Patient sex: F
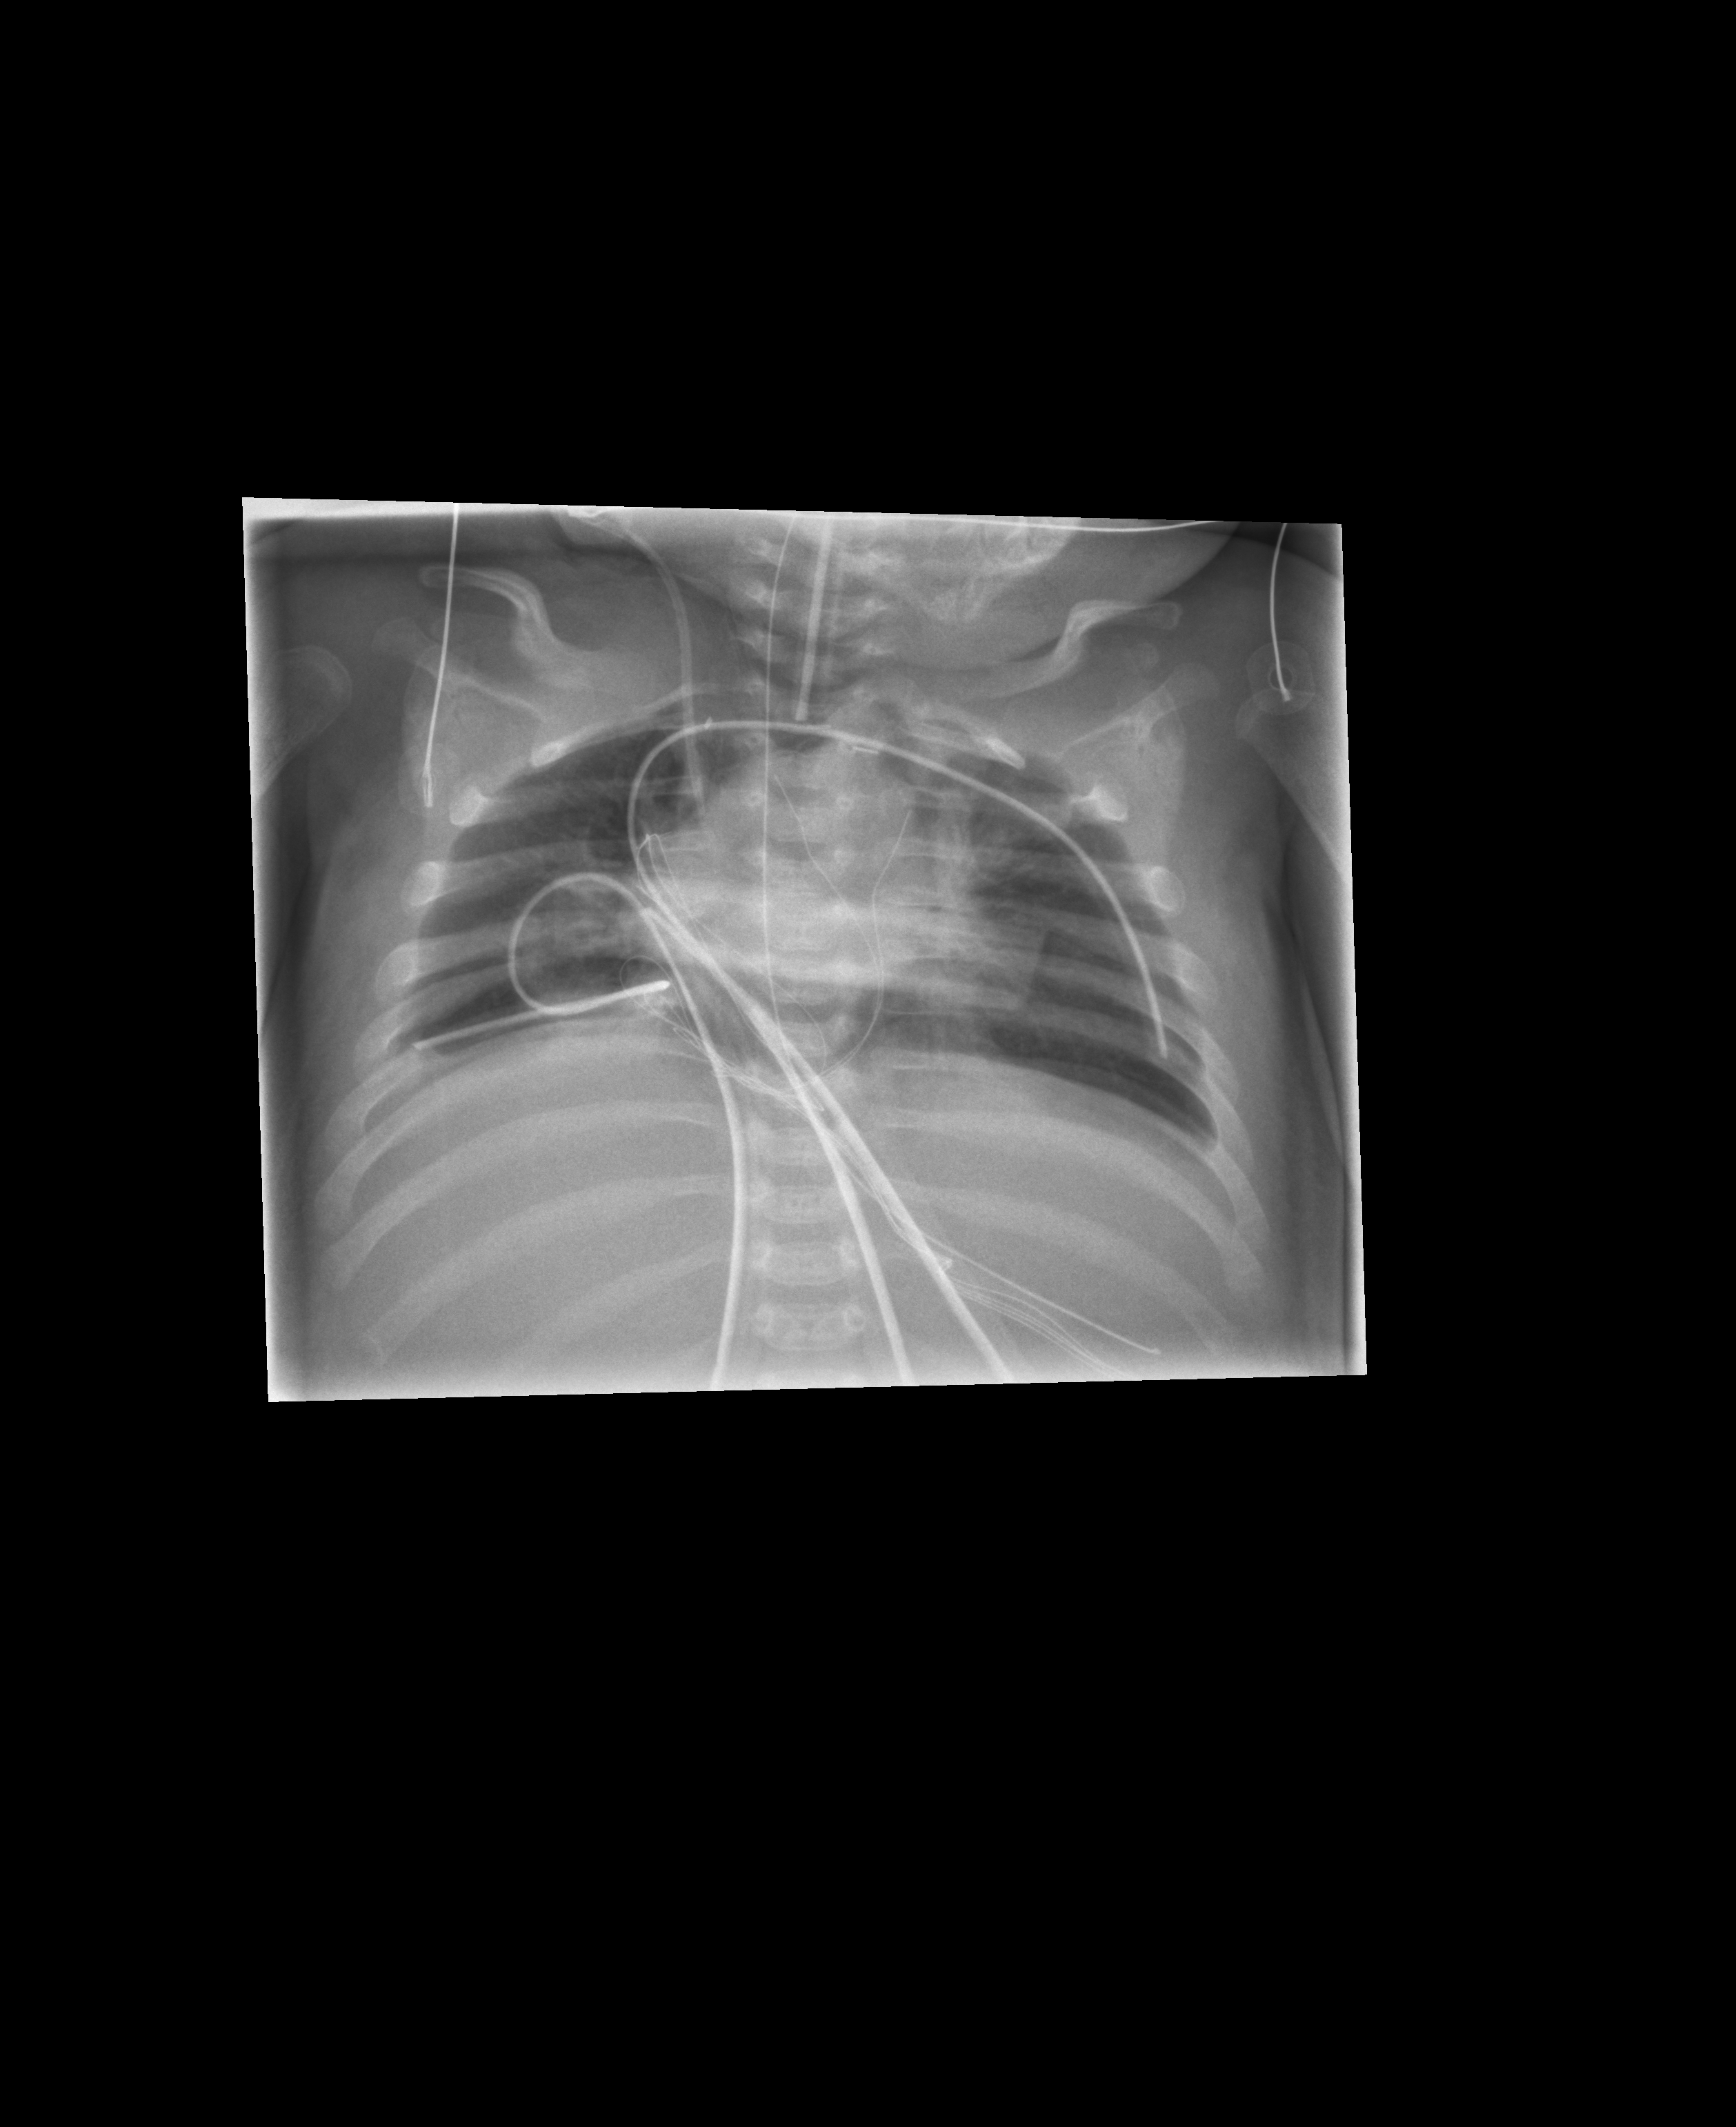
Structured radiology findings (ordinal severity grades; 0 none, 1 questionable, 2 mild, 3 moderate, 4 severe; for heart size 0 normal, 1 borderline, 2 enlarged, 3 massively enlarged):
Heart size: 2
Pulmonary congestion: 2
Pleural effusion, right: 0
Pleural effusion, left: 0
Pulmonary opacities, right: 2
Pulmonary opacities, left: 2
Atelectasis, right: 0
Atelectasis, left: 0